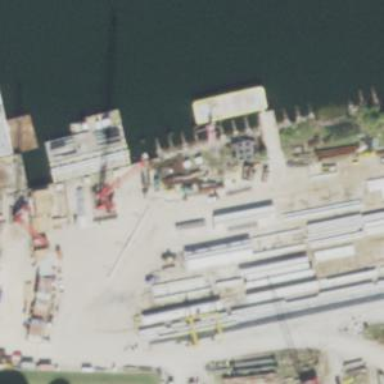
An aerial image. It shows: Man-made pier.